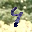
Label: 4